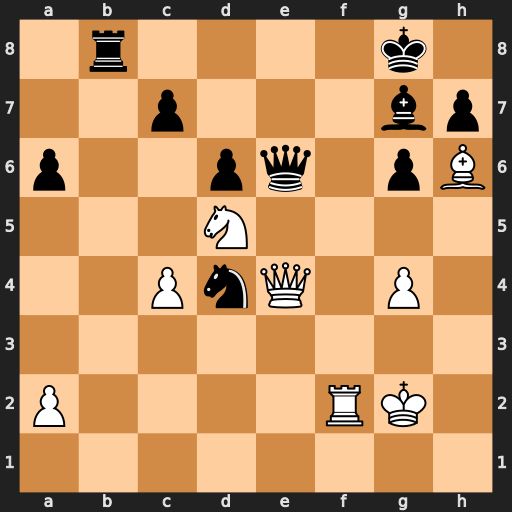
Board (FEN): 1r4k1/2p3bp/p2pq1pB/3N4/2PnQ1P1/8/P4RK1/8
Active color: w
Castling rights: -
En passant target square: -
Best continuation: Ne7+ Kh8 Bxg7+ Kxg7 Qxd4+